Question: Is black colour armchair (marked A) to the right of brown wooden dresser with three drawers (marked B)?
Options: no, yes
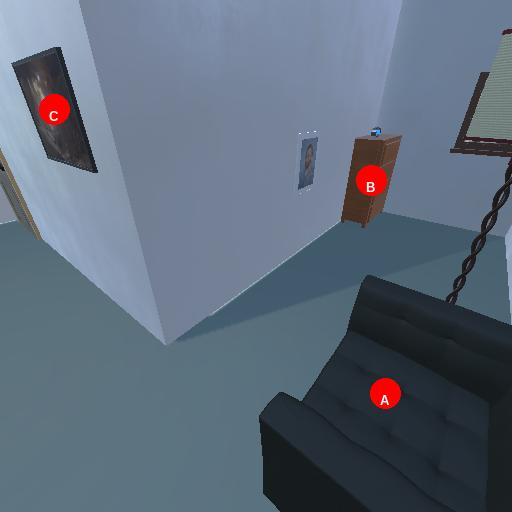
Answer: no